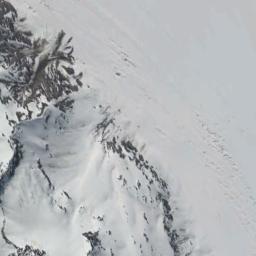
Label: snowberg